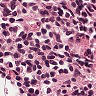
Metastatic tissue present: no